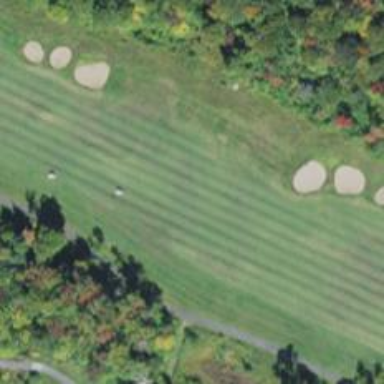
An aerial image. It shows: View of golf hole.